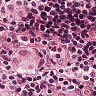
Metastatic tissue present: yes